Field crop: maize
Growth stage: 2
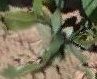
Species: maize